Question: I have build a Multi add-in using NetOffice it working fine allover expect on 64 bit installation of Office. Anyone have idea about this all registry entry is going at correct place, still it is showing in Inactive Add-in list with empty path(see attached image)

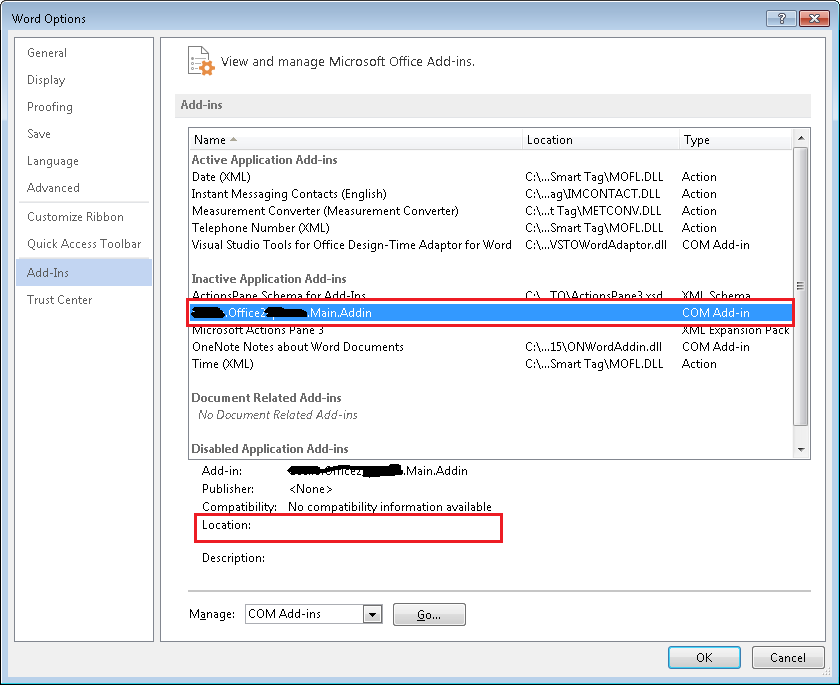
Answer: You have to compile your add-in for 64-bit. Native applications like Office can't load dlls for different architectures. This is actually mentioned in the NetOffice documentation, in the section :
> If you develop a COMAddin that is being used by a 64Bit Office application, you have to compile your assembly as x64. If you wart to support 32Bit and 64Bit Office applications, you may need to provide a second x64-compiled COMAddin. This behaviour is the same in all scenarios(interop,vsto or netoffice). A 64Bit application can only load 64Bit Dll's.
The 'AnyCPU' architecture means that the assembly can be used by programs targeting any architecture. It doesn't apply to native programs. 'AnyCPU' is treated as a 32-bit dll in COM and interop scenarios